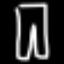
Label: pants